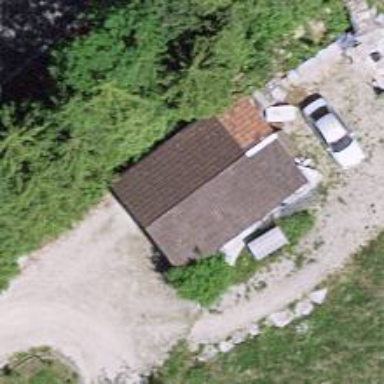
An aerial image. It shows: Garage building.